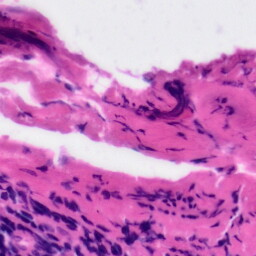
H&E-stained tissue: Tonsil